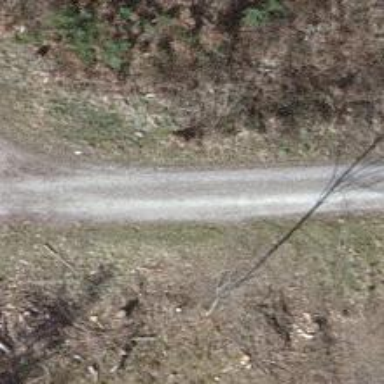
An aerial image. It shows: Unpaved track with grade2 quality type.